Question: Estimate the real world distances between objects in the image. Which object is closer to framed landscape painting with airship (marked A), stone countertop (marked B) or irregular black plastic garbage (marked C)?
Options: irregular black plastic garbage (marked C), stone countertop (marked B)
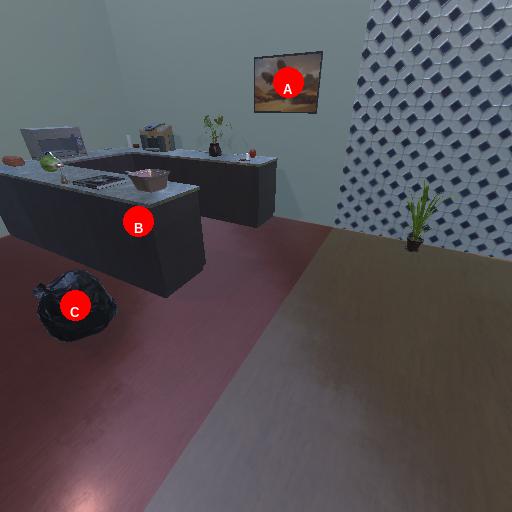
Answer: irregular black plastic garbage (marked C)